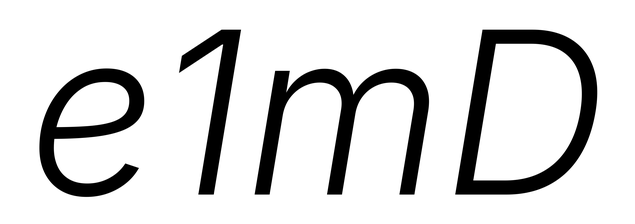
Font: Inter-Italic_Light_Italic